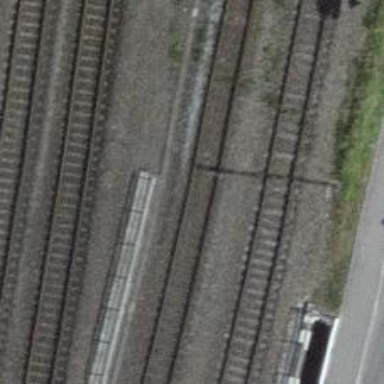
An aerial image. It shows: Railway bridge with electrified contact lines. This bridge is part of railway siding.